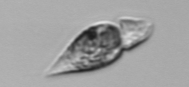
Label: Amphidinium